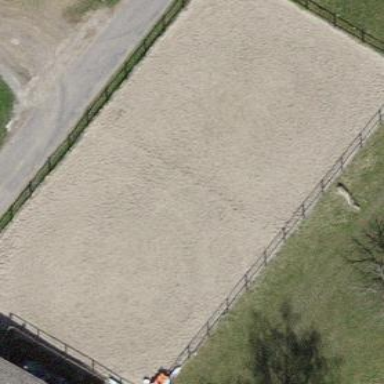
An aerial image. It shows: Equestrian pitch for leisure land activities.